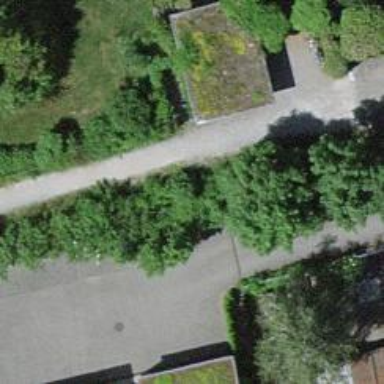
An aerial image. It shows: Footway with fine gravel surface.